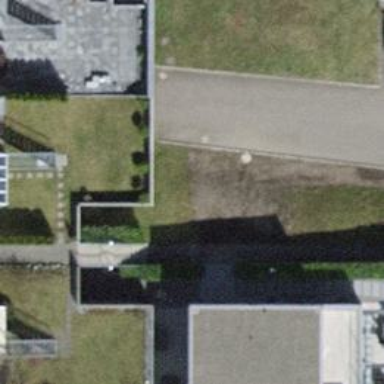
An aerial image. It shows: Steps made of paving stones.